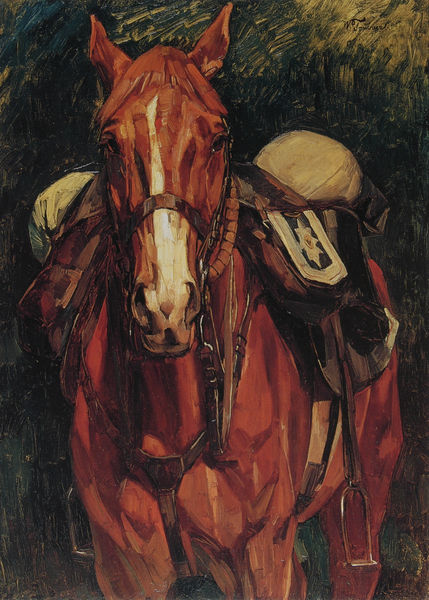
Titel: Gardekürassierpferd von vorn
Künstler: Heinrich Wilhelm Trübner
Standort: Stuttgart
Institution: Staatsgalerie
Schlagwörter: dunkel, gemälde, himmel, kopf, körper, schatten, weiß, bäume, gelb, grob, grün, ocker, braun, brust, hell, hintergrund, hut, licht, nase, ohr, schwarz, skizze, stirn, blick, rot, tier, beige, mütze, augen, stehen, bildnis, portrait, porträt, öl, natur, auge, gold, haare, realismus, decke, blässe, frontal, ohren, pferd, reiter, beine, blesse, deutschland, fell, hufe, sattel, steigbügel, zaumzeug, zügel, farbig, ansicht, gepäck, säcke, krieg, muskeln, realistisch, riemen, eisen, stern, geschirr, gefahr, militär, uniform, soldat, furcht, abzeichen, helm, orden, armee, pinselstrich, trense, wappen, fuchs, trübner, ross, leder, maul, nüstern, rotbraun, halb, ölskizze, brauner, braunrot, edelweiss, halfter, kürassierpferd, nüster, pferdeporträt, satteltasche, satteltaschen, zaum, zäumung, zaunzeug, bepackt, gesattelt, taschen, hal, rob, gepäcktaschen, dunkler hintergund